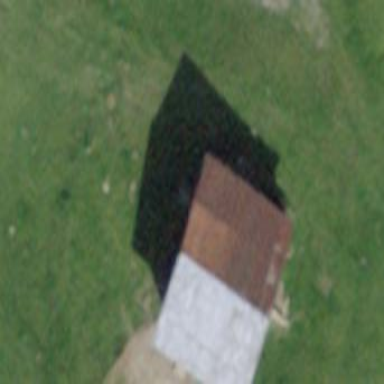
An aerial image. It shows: Rural barn.